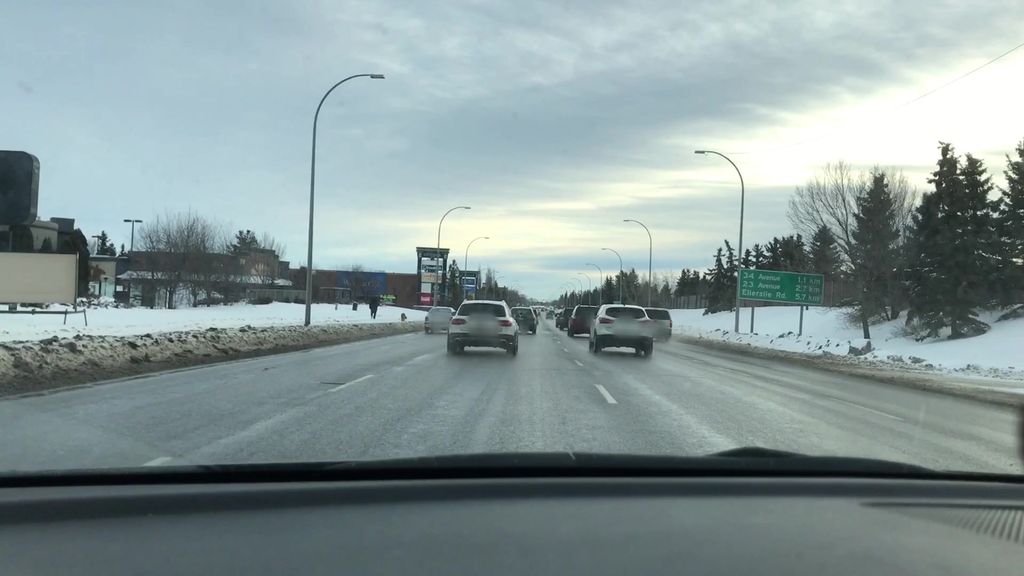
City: edmonton